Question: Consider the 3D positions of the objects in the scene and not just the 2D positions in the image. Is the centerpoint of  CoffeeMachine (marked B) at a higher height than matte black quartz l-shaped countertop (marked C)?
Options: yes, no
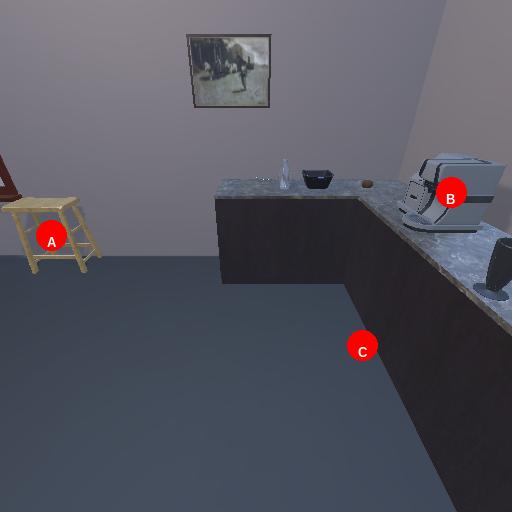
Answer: yes